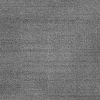
Atmospheric dust classification: dusty